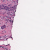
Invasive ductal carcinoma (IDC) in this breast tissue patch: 0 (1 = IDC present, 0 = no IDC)